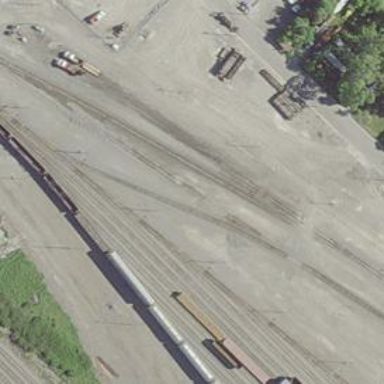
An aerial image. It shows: Railway yard used for servicing trains.